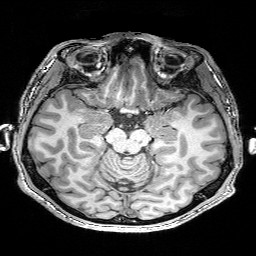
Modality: T1w
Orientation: coronal
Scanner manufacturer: siemens
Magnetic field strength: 3 T
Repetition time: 2.25 s
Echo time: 0.00418 s